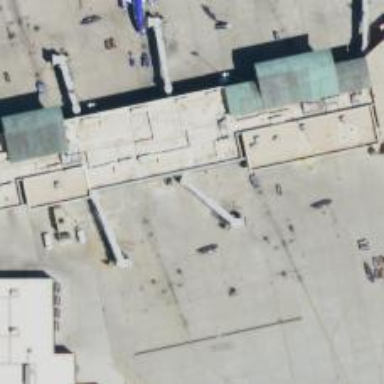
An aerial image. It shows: Airport gate.